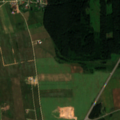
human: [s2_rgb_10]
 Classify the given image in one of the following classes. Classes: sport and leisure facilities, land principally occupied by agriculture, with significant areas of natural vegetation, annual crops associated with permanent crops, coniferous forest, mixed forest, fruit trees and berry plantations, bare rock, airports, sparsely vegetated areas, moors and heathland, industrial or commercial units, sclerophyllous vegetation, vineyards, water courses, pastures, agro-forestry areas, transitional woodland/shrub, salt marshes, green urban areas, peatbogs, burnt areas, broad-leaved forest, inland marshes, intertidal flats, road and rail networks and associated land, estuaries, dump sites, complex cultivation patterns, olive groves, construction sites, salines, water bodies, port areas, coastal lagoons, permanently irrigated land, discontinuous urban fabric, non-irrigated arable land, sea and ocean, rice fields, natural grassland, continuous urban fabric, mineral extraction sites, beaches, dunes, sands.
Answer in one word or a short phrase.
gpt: non-irrigated arable land, complex cultivation patterns, coniferous forest